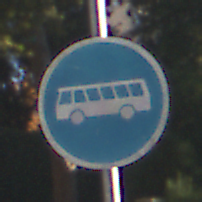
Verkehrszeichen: Busssonderstreifen
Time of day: MorningAfternoon
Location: Outdoor (Suburban)
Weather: Clear
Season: NotSpecified
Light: Natural